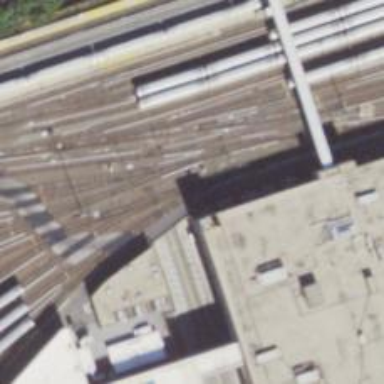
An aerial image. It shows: Electrified rail yard for railway service.